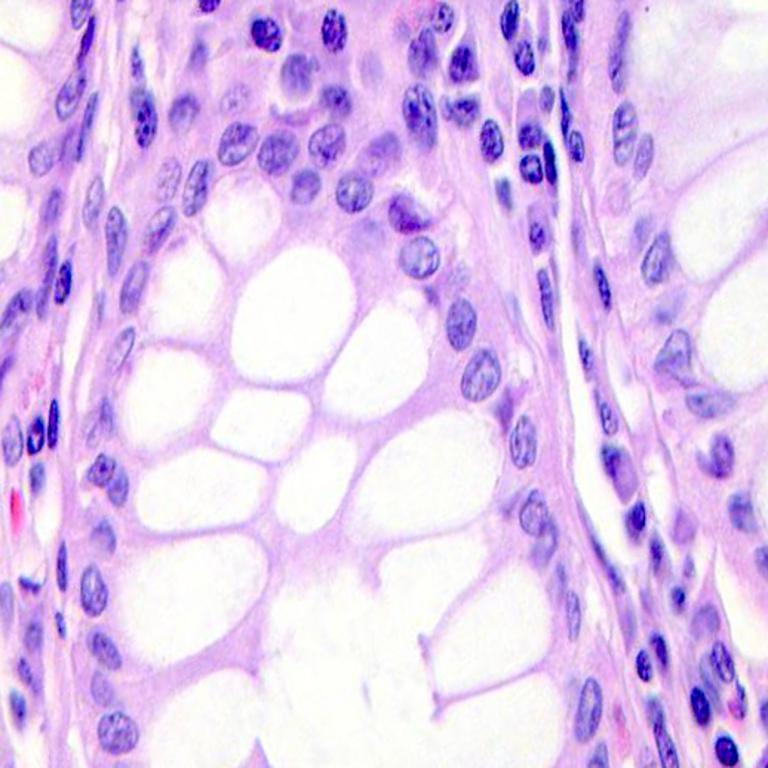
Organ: colon
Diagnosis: benign